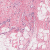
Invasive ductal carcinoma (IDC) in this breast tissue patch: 0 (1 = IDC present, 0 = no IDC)